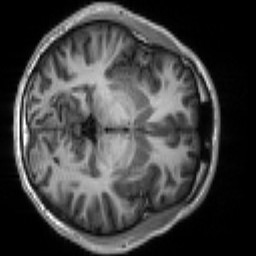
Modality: T1w
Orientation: axial
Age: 19
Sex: male
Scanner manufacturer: siemens
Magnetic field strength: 3 T
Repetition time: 2.3 s
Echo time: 0.00267 s